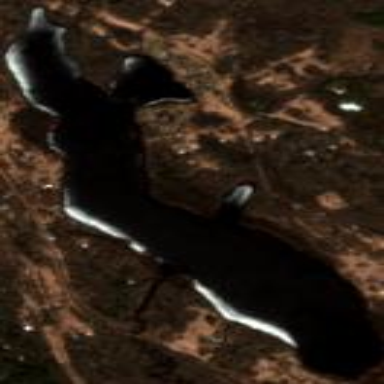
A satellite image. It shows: Lake with natural water.